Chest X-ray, AP view. Patient: 59 years old, sex M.
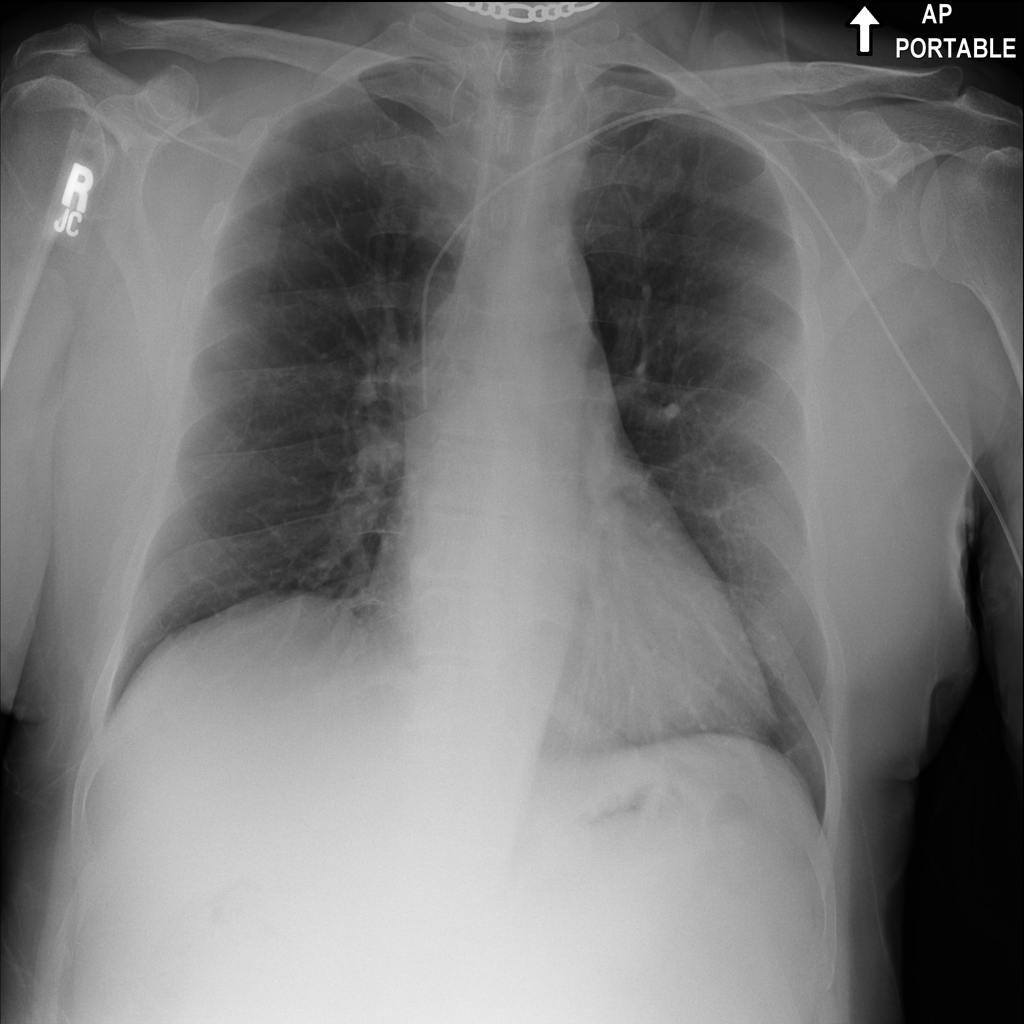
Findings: No Finding